Question: I'm working on improving my app's UI.
And in the design I'm using I have a TextView that will act as a progress bar at certain time.
The ruslt should look like this :

The thing is that parts of text will change their color while the progress is changing
I looked into spannablestring in android it would work if I can find the letters that are covered by the progress ( but I don't think this would be easy/accurate)
What I'm planning todo now is to use the following:
- - - -
Is there a better approach?
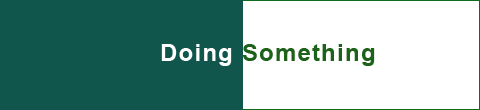
Answer: Much better approach would require you to override TextView class. You can use clipping, to split the TextView and draw two parts in different colors.
'''
TextView tv = new TextView(this){
@Override
public void draw(Canvas canvas) {
int color1 = Color.WHITE;
int color2 = Color.GREEN;
canvas.save();
setTextColor(color1);
setBackgroundColor(color2);
canvas.clipRect(new Rect(0, 0, (int)(getWidth() * percent), getHeight()));
super.draw(canvas);
canvas.restore();
canvas.save();
setTextColor(color2);
setBackgroundColor(color1);
canvas.clipRect(new Rect((int)(getWidth() * percent), 0, getWidth(), getHeight()));
super.draw(canvas);
canvas.restore();
}
};
'''
I hope you get the point